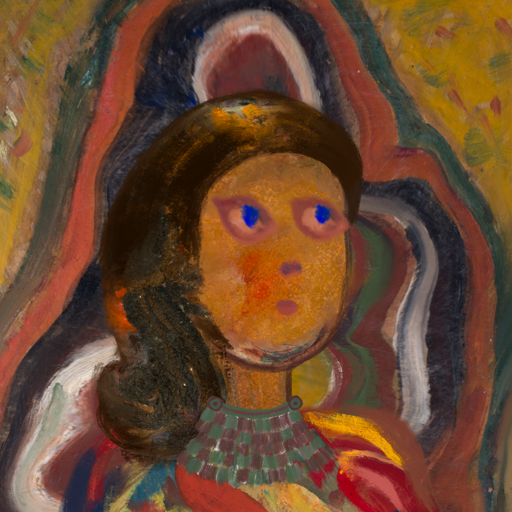
Background: AfterRaid, Head And Neck Side: Pipe, Face Side: Mother_And_Son_Mother, Bust: Mother_And_Son_Son, Hair Side: Gypsy_Queen, Head Accessory: Blank, Second Necklace: After_Raid, Necklace: Blank, Baby: Blank